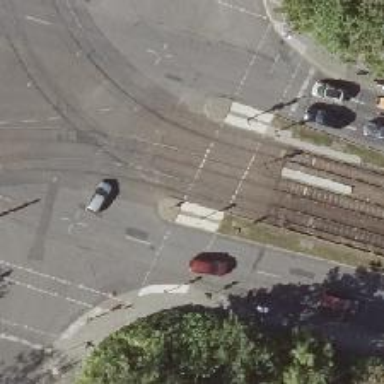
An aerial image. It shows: Tram crossing with traffic signals.